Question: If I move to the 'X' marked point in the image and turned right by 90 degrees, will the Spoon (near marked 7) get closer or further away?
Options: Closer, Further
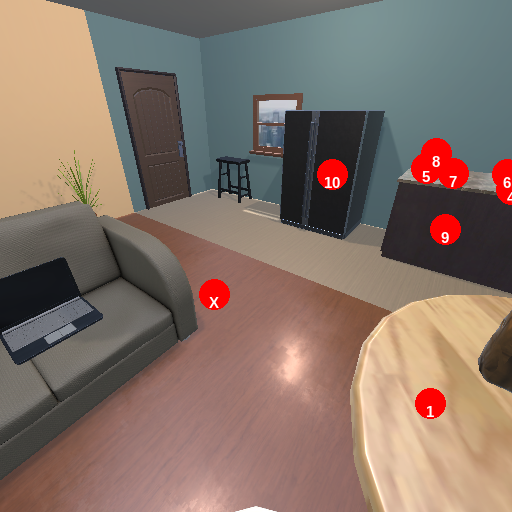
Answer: Closer